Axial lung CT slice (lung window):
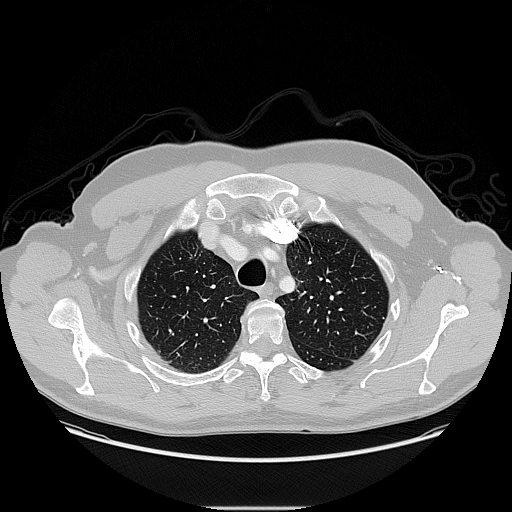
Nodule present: no